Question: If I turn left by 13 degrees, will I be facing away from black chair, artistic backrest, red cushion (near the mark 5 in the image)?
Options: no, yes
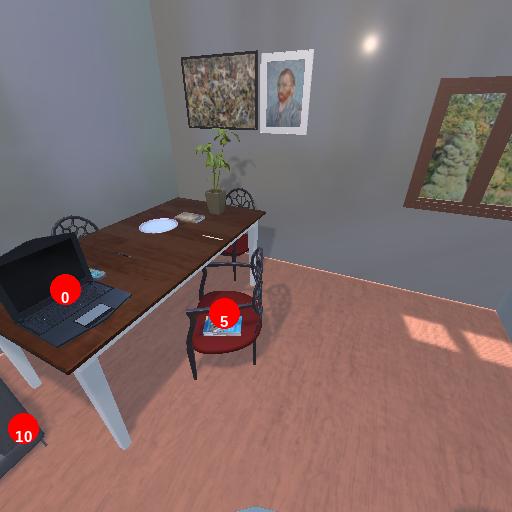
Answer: no